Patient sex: F
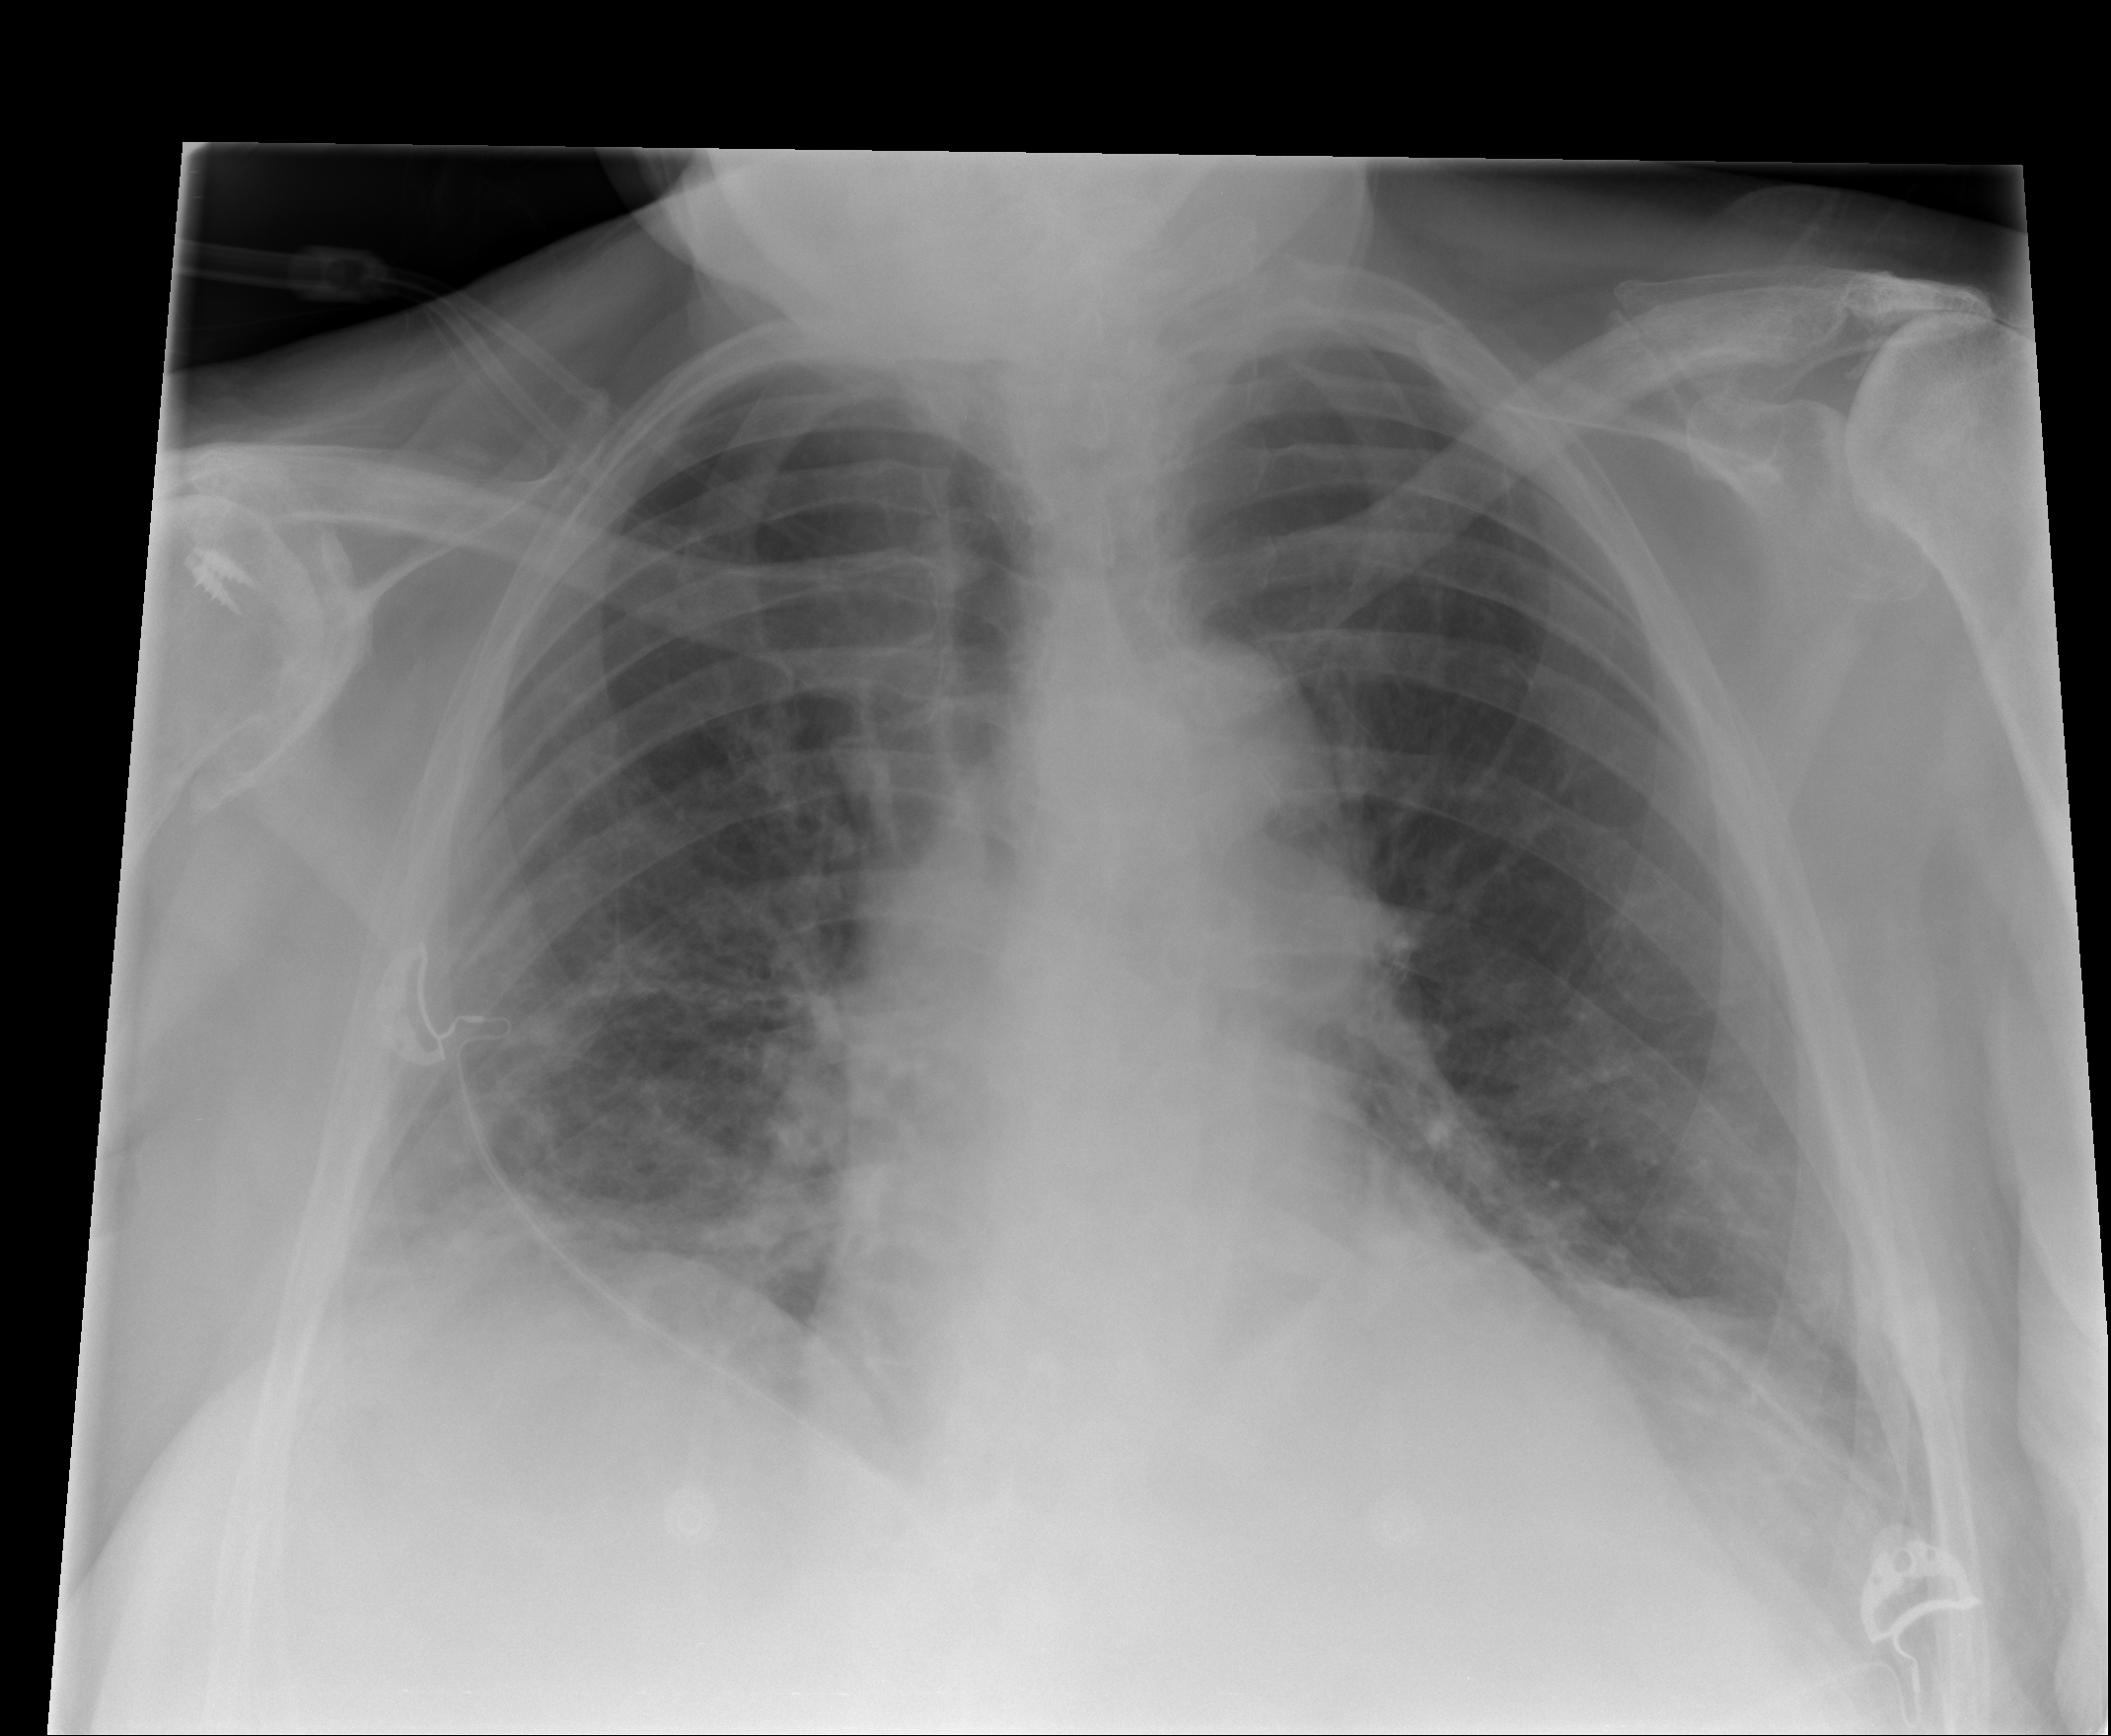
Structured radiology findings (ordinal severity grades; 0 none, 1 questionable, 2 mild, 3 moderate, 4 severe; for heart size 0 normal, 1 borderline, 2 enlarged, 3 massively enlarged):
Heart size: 1
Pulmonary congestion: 1
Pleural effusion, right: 1
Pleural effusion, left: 1
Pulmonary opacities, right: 1
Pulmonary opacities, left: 0
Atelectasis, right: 2
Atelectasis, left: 2